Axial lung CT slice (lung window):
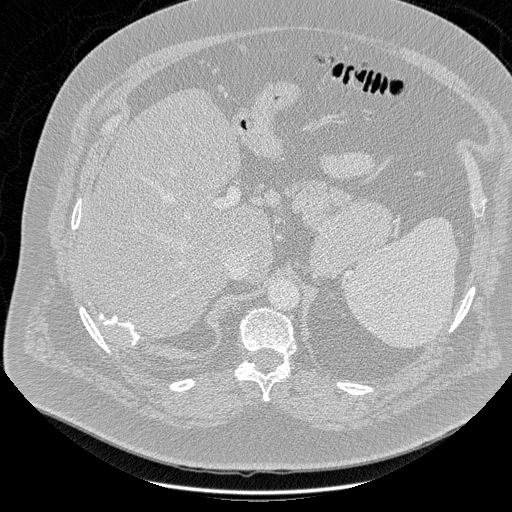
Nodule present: no